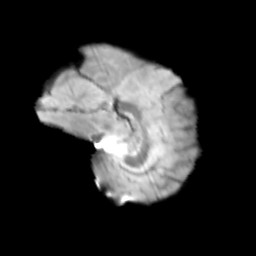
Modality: T2w
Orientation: sagittal
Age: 13
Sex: female
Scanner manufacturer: siemens
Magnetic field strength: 3 T
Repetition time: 3.8 s
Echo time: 0.07 s